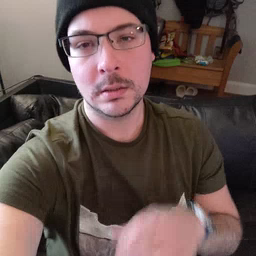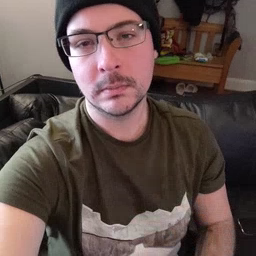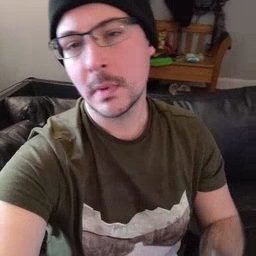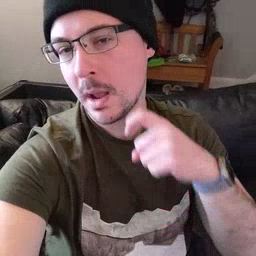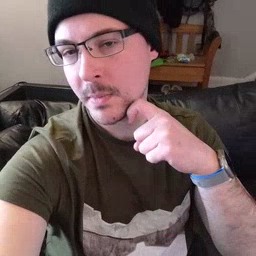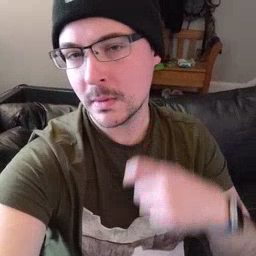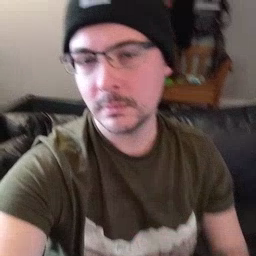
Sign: apple